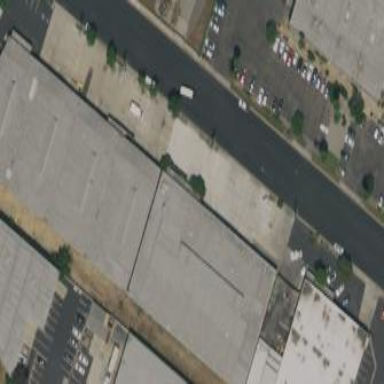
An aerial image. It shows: Warehouse.